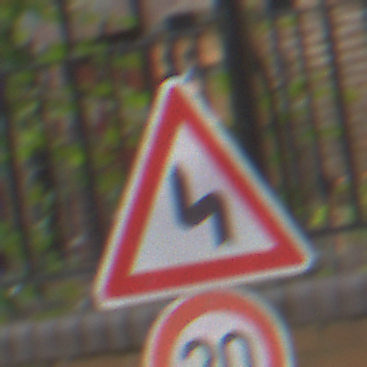
Verkehrszeichen: DoppelkurveZunaechstLinks
Zusatzzeichen unten: Geschwindigkeit20
Umgebung: Outdoor, Urban
Tageszeit: MorningAfternoon
Wetter: Overcast
Licht: Natural
Jahreszeit: NotSpecified
Kontrast: LowContrast